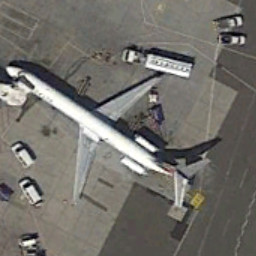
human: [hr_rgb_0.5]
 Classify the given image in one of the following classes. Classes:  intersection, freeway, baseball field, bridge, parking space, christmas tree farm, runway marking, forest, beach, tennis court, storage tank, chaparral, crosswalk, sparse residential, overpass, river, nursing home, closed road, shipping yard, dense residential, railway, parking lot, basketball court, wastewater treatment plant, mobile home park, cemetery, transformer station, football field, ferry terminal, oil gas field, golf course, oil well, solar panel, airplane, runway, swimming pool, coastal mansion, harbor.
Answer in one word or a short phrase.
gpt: airplane